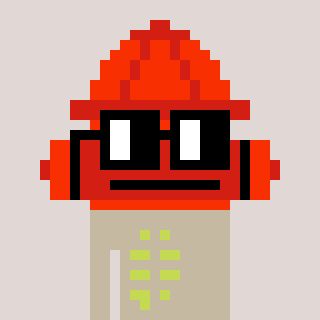
a pixel art character with square black glasses, a fire hydrant-shaped head and a bege-colored body on a warm background